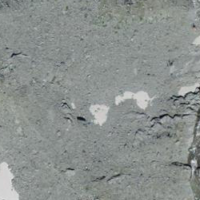
EUNIS habitat code: 48
Species observed at this site:
Ranunculus glacialis